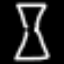
Label: hourglass